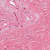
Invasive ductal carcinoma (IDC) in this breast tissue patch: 0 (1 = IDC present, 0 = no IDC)